Interaction volume radius: 10 \u00c5
Interaction volume height: 45 \u00c5
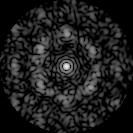
Disorder parameter: 0.7158